Question: I simply want to mimic the android header using jQuery Mobile. This is what I am getting:

I simply want the bb where it is, the search, then dollar and then mail icon next to each other. Some how I'm not getting this right. Here is my HTML:
'''
<div data-role="header" >
<a href="#" data-role="none" style="border:none;width:20%;">
<img style="width:20%;" src="css/images/bb.png">
</a>
<a href="#" data-role="none" style="border:none;width:20%;">
<img style="width:20%;" src="css/images/search.png">
</a>
<a href="#" data-role="none" style="border:none;width:20%;">
<img style="width:20%;" src="css/images/dollar.png">
</a>
<a href="#" data-role="none" style="border:none;width:20%;">
<img style="width:20%;" src="css/images/mail.png">
</a>
</div>
'''
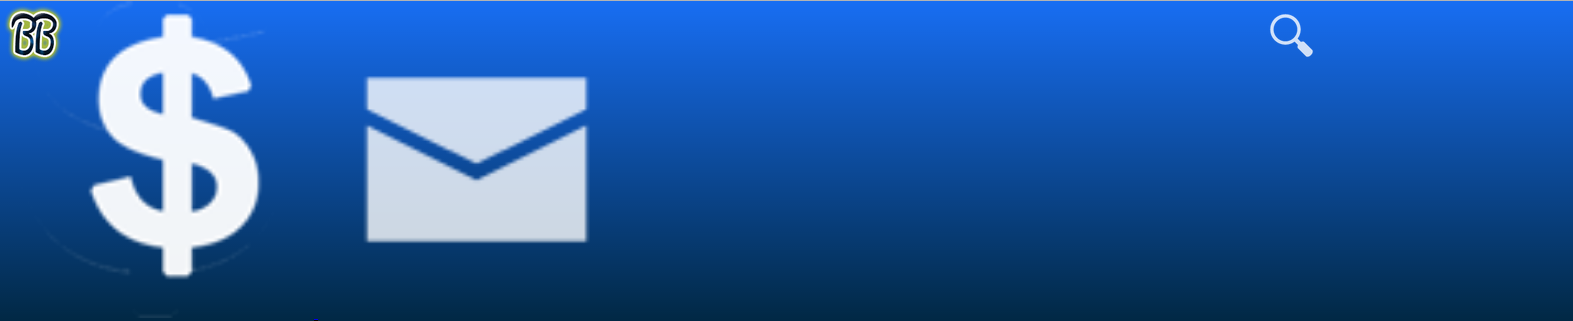
Answer: Use Grids, <URL>
DEMO <URL>
HTML
'''
<div data-role="page">
<div id="header" data-role="header">
<div id="bb">BB</div>
<div class="ui-grid-b">
<div class="ui-block-a">
<div class="ui-bar ui-bar-a" style="height:60px">
<img src="https://cdn1.iconfinder.com/data/icons/dot/128/usd_dollar_money_cash.png" width="64" height="64" />
</div>
</div>
<div class="ui-block-b">
<div class="ui-bar ui-bar-a" style="height:60px">
<img src="https://cdn2.iconfinder.com/data/icons/freecns-cumulus/16/519948-008_Mail-128.png" width="64" height="64" />
</div>
</div>
<div class="ui-block-c">
<div class="ui-bar ui-bar-a" style="height:60px">
<img src="https://cdn4.iconfinder.com/data/icons/ionicons/512/icon-search-128.png" width="64" height="64" />
</div>
</div>
</div>
<!-- /grid-b -->
</div>
<div role="main" class="ui-content">Content</div>
<div data-role="footer" data-position="fixed">Footer</div>
</div>
'''